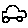
Label: car